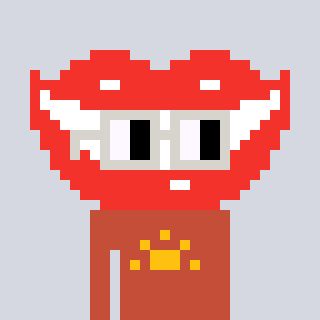
a pixel art character with square light gray glasses, a smile-shaped head and a rust-colored body on a cool background